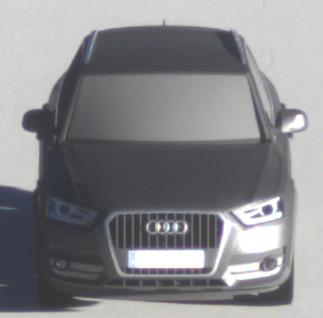
Make: Audi
Model: Q3 1.4 TFSI
Detailed model: Q3 (8U)
Model produced from: 2013/07
Model produced until: 2014/10
Doors: 5
Color: gray
Road condition: dry road
Daytime: sunrise or sunset
Contrast: high contrast